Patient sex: M
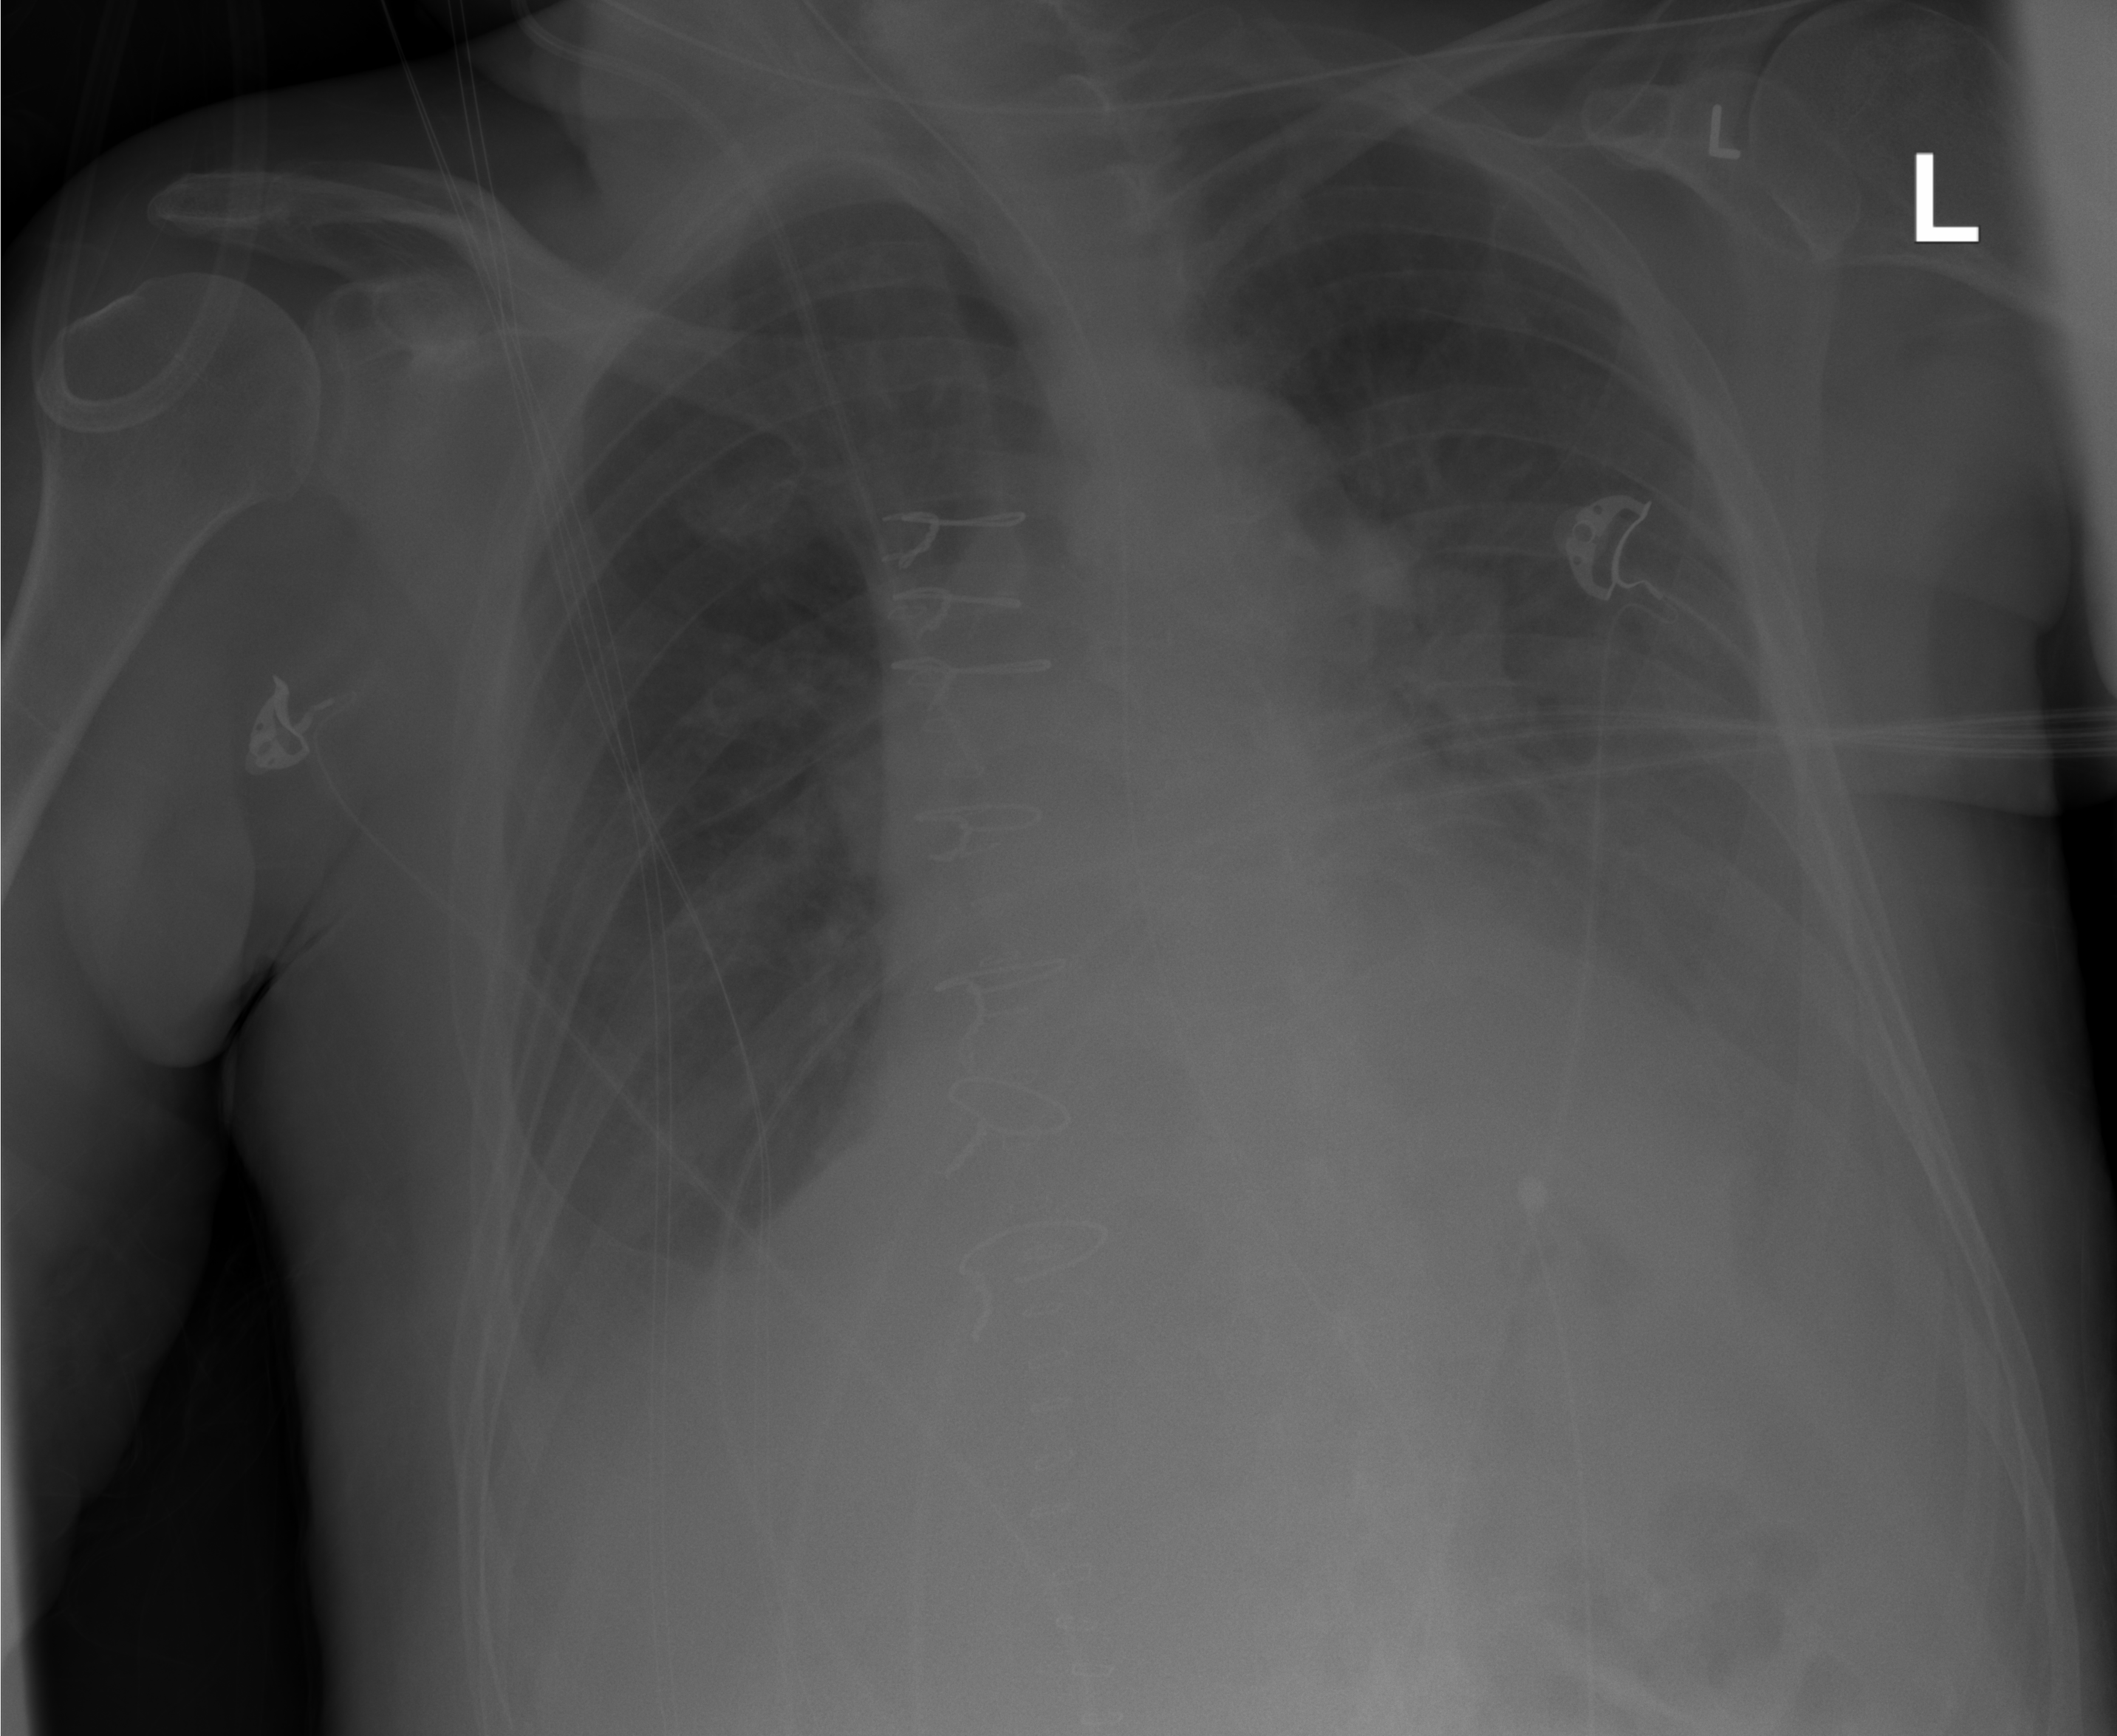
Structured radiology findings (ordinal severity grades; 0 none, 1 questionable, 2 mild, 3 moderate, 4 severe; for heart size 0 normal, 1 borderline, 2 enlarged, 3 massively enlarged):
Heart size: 2
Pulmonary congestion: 0
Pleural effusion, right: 0
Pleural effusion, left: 0
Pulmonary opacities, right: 0
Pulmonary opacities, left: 0
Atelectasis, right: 0
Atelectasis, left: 1